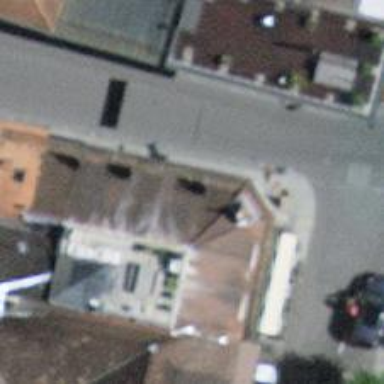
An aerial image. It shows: Cafe.